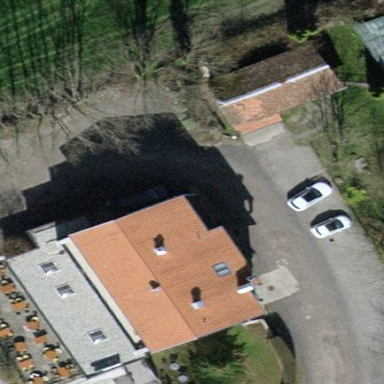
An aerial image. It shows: Restaurant in building.